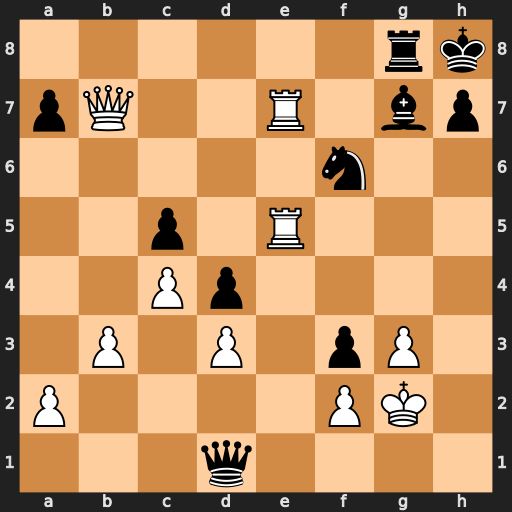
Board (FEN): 6rk/pQ2R1bp/5n2/2p1R3/2Pp4/1P1P1pP1/P4PK1/3q4
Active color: w
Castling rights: -
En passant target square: -
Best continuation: Qxf3 Qxf3+ Kxf3